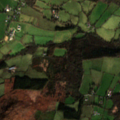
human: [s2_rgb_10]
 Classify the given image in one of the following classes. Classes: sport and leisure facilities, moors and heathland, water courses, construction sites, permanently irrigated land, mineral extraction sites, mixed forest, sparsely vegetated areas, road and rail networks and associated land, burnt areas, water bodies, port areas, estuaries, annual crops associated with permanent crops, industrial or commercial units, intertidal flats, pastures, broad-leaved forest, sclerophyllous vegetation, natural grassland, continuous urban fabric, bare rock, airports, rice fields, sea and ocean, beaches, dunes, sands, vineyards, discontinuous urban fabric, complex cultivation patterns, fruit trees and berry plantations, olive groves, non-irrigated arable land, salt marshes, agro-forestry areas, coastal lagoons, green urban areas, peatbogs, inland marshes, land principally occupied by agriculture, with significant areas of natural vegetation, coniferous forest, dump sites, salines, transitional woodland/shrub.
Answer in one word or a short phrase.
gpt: land principally occupied by agriculture, with significant areas of natural vegetation, broad-leaved forest, moors and heathland, transitional woodland/shrub